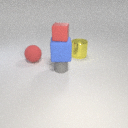
small gray rubber cylinder below small red rubber cube